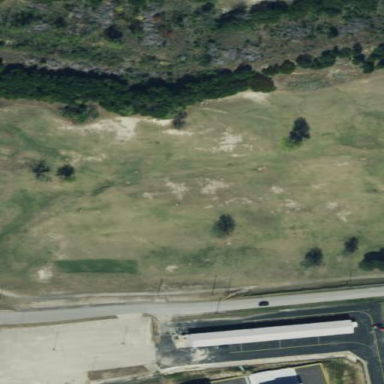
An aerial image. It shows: Grassy area designated for driving range golf.